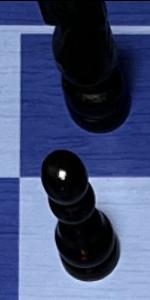
Label: Pawn_Black